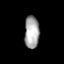
Tissue: prostate
Cell type: T cells
Senescence score: 0.3268
Nuclear area (px): 473
Mean DAPI intensity: 165.317